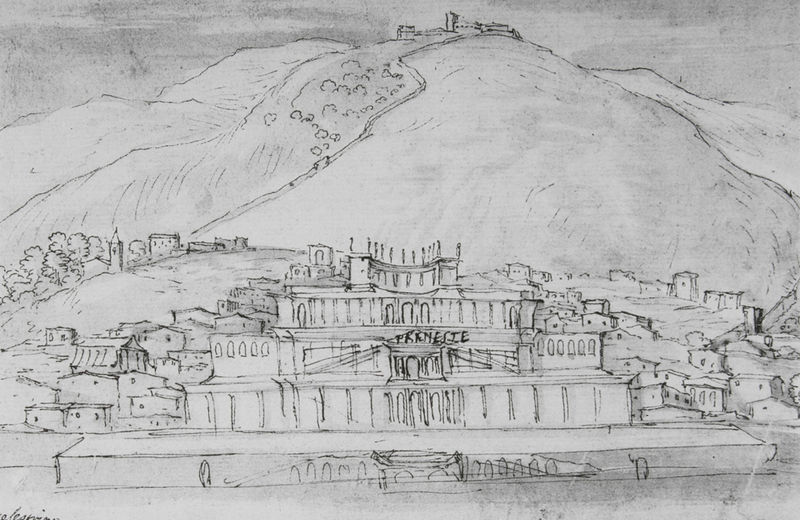
Titel: Rekonstruktion des Heiligtums der Fortuna im urbanen Kontext von Palestrina
Standort: Haarlem
Institution: Teylers Museum
Schlagwörter: baum, berg, dunkel, felsen, himmel, laub, schatten, weiß, bäume, kirchturm, landschaft, menschen, stadt, fenster, grau, hell, schwarz, skizze, straße, säule, säulen, tür, zeichnung, anlage, gebäude, gras, haus, schloss, weg, wiese, architektur, stein, signatur, häuser, hügel, kirche, pfad, figur, adel, wald, anhöhe, rund, turm, garten, schrift, ansicht, bogen, fassade, italien, ort, türen, abhang, anstieg, berge, berghang, fels, hang, dorf, dächer, giebel, mauer, gelände, landschaftsmalerei, linien, pilaster, figuren, kai, kaimauer, fluß, steg, treppe, treppen, turner, wohnung, aufgang, striche, bögen, eingang, tusche, burg, türme, palast, bergspitze, becken, schwarzweiß, bleistift, herrscher, entwurf, viel, arkaden, rom, halbrund, tore, schoss, dunke, statuen, verwischt, hanglage, antik, siedlung, geschosse, tempel, aquädukt, bau, hau, römisch, zelt, tempelanlage, ebenen, dörfer, schlossanlage, gartenanlage, konchen, wandgliederung, paläste, masstabsfigur, ber, william turner, monumentalbau, prenegte, tersassen, weohnungen, preneste, prieneste